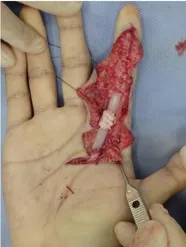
E
) Intraoperative view of the second surgery: a silicone rod insertion and the A2 pulley reconstruction.
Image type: medical_photograph (other_medical_photograph)